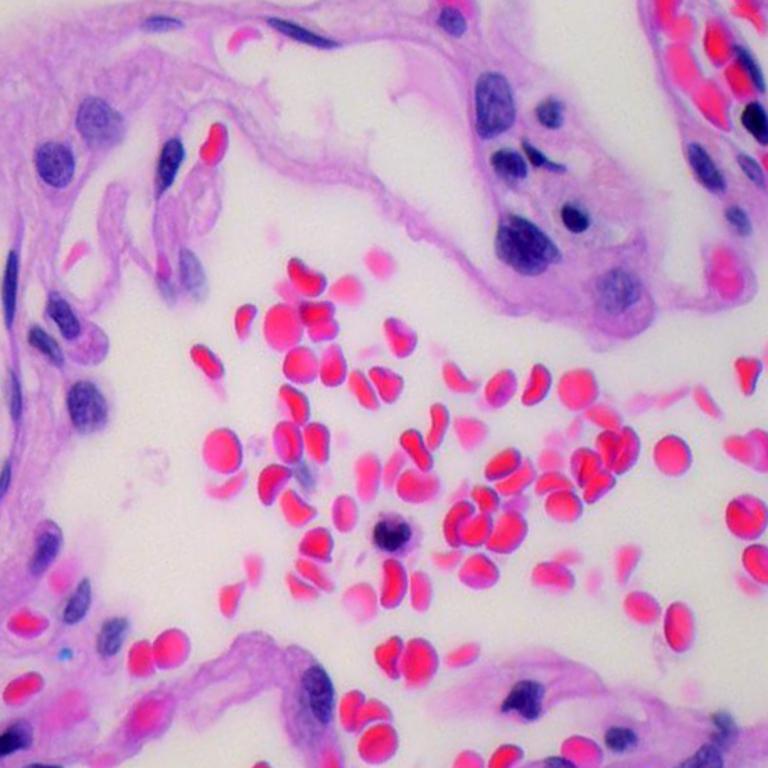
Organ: lung
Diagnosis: benign